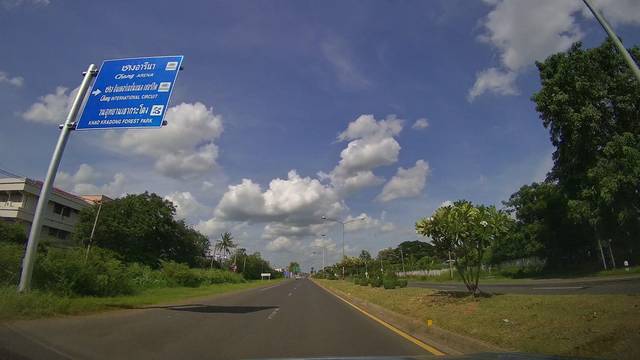
Region: Thailand
Coordinates: 14.984, 103.096